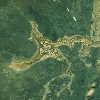
Label: land